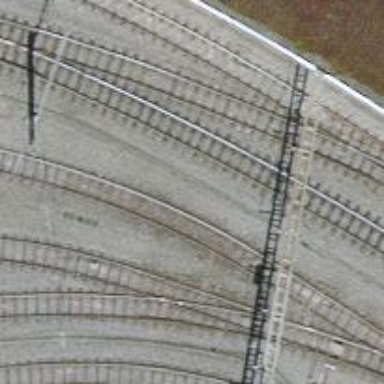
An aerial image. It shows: Tram railway with one track running through service yard. The railway is electrified with contact lines.